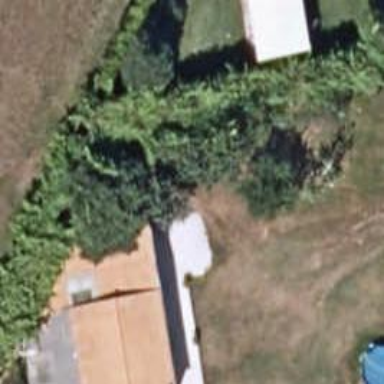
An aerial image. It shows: Simple house.